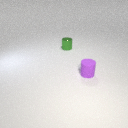
small green metal cylinder behind small purple rubber cylinder